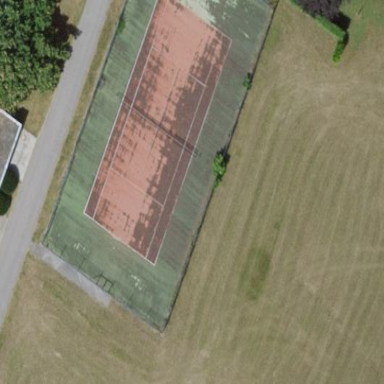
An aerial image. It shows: Tennis court in leisure pitch.